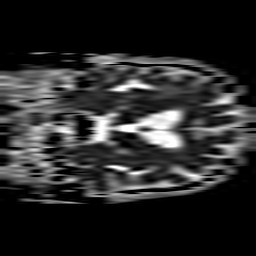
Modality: ADC
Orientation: coronal
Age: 73
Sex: female
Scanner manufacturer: philips
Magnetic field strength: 3 T
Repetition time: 3.087 s
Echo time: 0.076 s